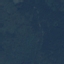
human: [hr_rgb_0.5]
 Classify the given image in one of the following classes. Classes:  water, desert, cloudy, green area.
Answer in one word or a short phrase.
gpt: green area